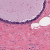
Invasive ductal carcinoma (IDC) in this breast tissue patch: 0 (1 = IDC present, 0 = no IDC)